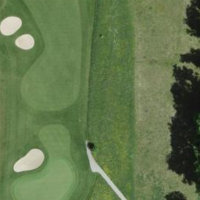
EUNIS habitat code: 52
Species observed at this site:
Buteo buteo
Phaneroptera falcata
Roeseliana roeselii